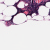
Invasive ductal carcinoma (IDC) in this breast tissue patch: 0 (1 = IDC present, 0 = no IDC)